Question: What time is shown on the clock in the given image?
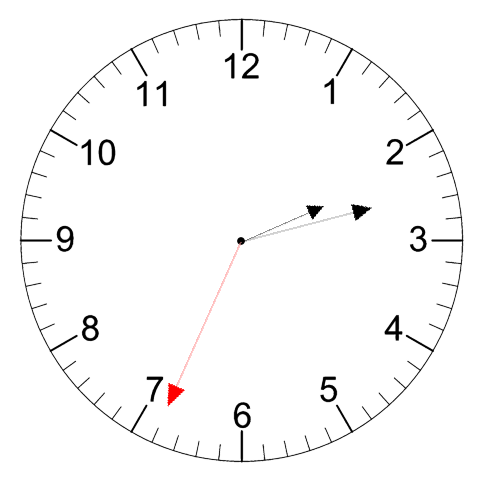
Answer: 02:12:34